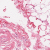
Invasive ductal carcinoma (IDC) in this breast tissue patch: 0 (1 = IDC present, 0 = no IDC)